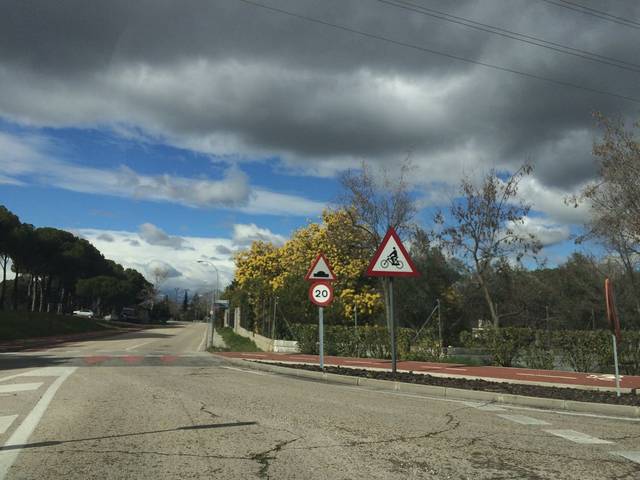
Region: Spain
Coordinates: 40.585, -3.706